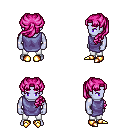
a pixel art fantasy rpg character, male body template, dark elf, purple skin, chain tabard jacket, white pants, pink princess hairstyle, gold boots, four views (front, back, left, right), 2x2 character sprite sheet, small pixel art, hard edges, no anti-aliasing